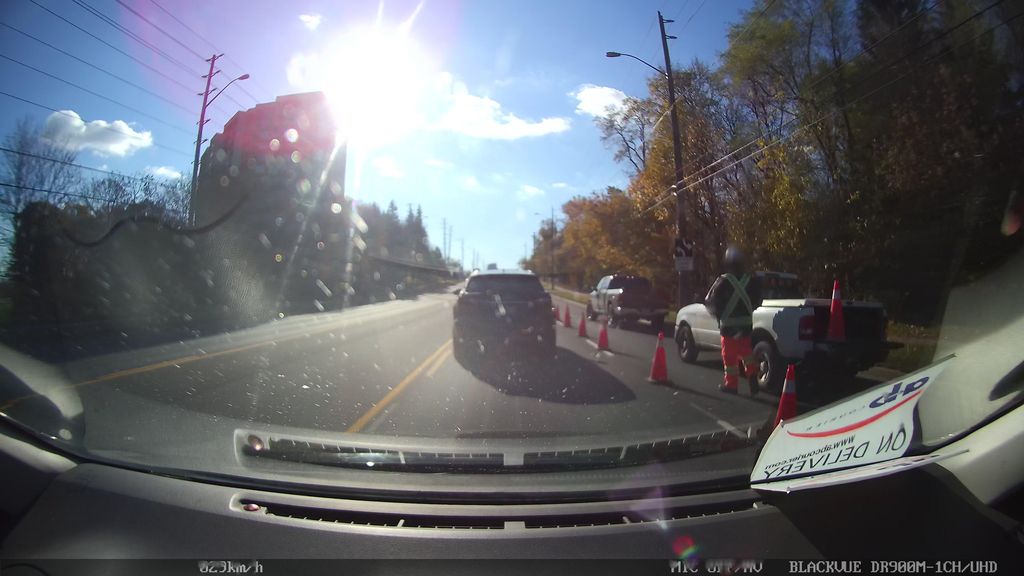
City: toronto